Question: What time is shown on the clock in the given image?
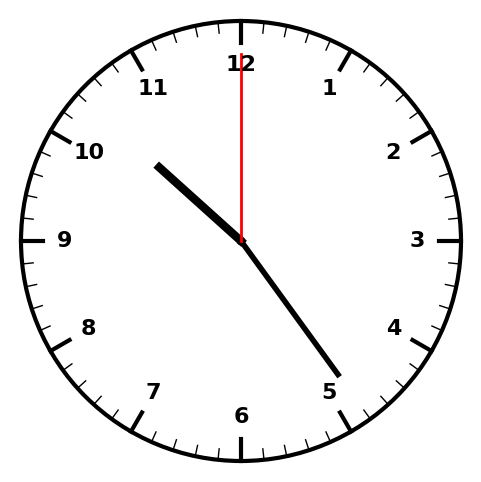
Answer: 10:24:00